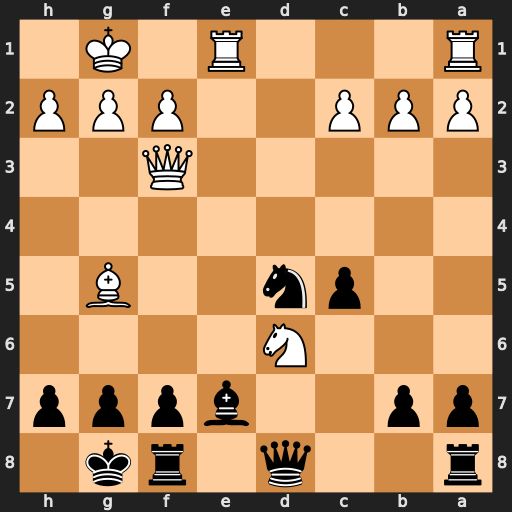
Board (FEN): r2q1rk1/pp2bppp/3N4/2pn2B1/8/5Q2/PPP2PPP/R3R1K1
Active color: b
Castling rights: -
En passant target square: -
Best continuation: Qxd6 Rad1 Bxg5